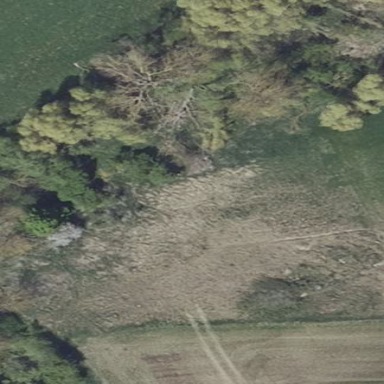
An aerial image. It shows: Area covered with grass.